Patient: sex M, age 45
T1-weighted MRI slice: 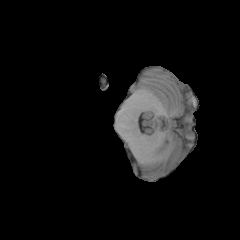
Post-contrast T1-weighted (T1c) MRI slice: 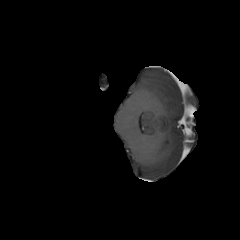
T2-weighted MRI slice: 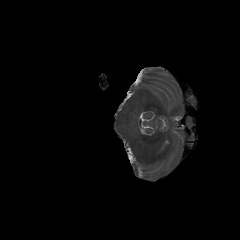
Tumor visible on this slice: no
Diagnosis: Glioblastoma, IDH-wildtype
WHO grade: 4